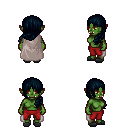
a pixel art fantasy rpg character, female body template, orc, green skin, gray cape, red pants, raven left-swept hairstyle, gray slippers, four views (front, back, left, right), 2x2 character sprite sheet, small pixel art, hard edges, no anti-aliasing